Question: Does jQuery UI support showing the number inside the Progressbar, like this:

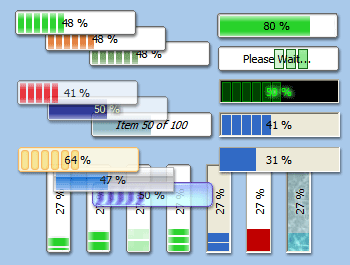
Answer: Not to drudge up an old thread, but I was attempting this earlier tonight and used the following in my CSS:
'''
.progressBarClass{
height:20px;
width:300px;
margin:0 auto;
}
.progressBarClassspan {
width:300px;
position:absolute;
text-align:center;
font-weight:bold;
}
'''
And have the following in my HTML:
'''
<script type="text/javascript">
$(function() {
$( ".progressBarClass" ).progressbar({
value: 50
});
});
</script>
<div class="progressBarClass"><span>50%</span></div>
'''
Does the trick for me, although I need to come up with a better method to allow for percentages on the .ui-progressbar class instead of fixed values.